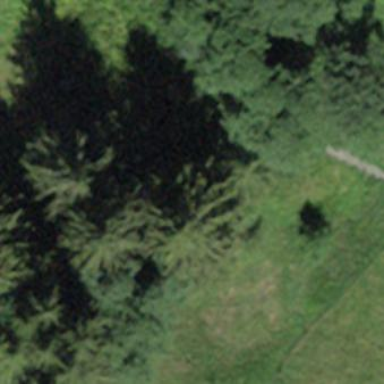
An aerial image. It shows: Forest area.